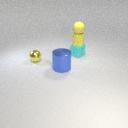
small yellow rubber sphere above small cyan rubber cube